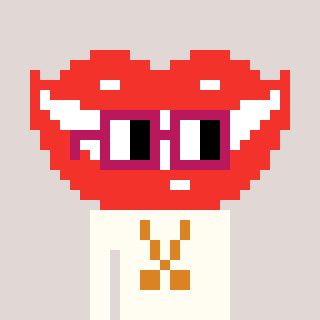
a pixel art character with square dark red glasses, a smile-shaped head and a grayscale-colored body on a warm background